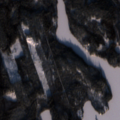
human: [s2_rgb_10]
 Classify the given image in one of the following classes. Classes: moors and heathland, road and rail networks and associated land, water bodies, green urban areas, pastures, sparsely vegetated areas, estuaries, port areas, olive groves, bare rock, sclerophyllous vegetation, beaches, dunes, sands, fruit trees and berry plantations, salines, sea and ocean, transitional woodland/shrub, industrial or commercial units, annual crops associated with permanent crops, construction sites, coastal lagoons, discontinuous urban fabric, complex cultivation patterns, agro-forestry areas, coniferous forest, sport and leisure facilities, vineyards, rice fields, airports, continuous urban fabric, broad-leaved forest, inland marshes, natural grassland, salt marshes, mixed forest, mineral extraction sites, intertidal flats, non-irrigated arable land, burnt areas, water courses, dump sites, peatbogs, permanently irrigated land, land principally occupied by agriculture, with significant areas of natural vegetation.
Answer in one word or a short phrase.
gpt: coniferous forest, mixed forest, water bodies